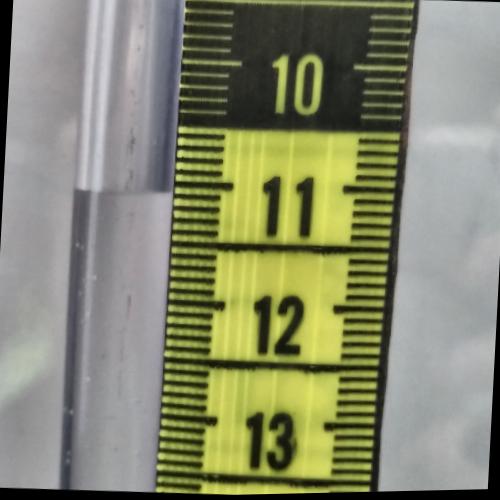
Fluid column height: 11.1 cm